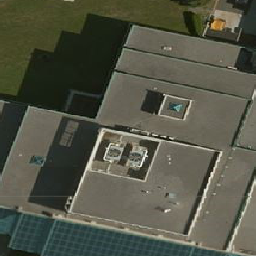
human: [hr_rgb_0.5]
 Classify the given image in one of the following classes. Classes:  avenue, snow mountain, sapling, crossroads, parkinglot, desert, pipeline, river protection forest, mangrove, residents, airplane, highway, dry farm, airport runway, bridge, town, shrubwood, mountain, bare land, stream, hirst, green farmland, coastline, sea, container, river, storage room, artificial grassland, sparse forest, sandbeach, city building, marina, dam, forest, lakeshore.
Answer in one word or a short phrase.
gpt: city building